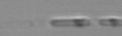
Label: Skeletonema